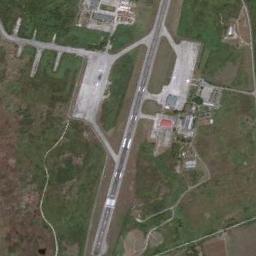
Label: airport